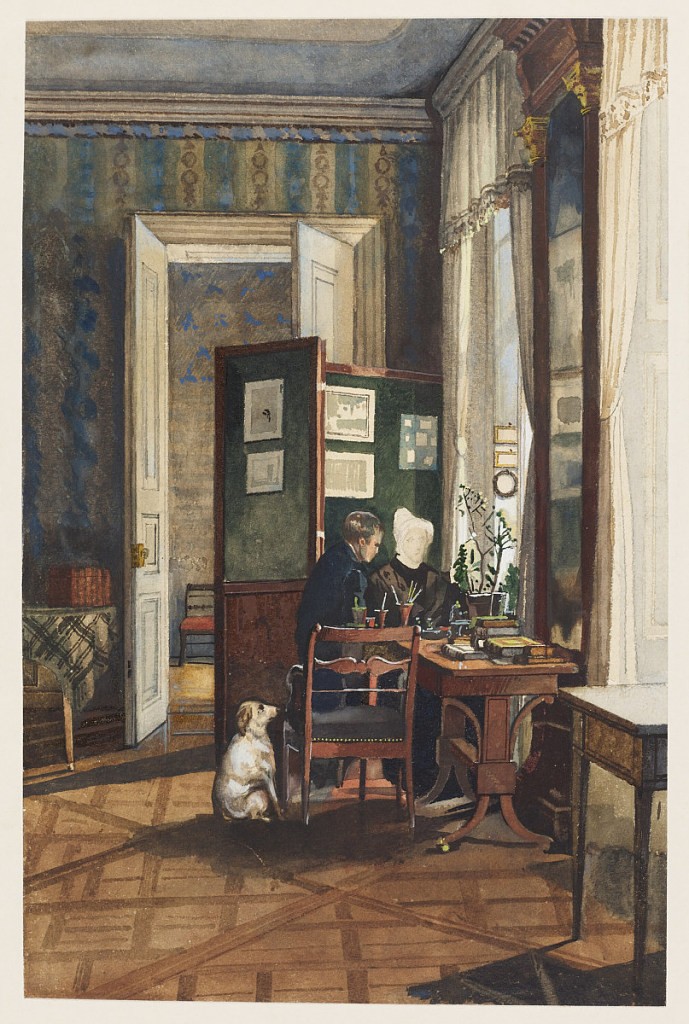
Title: A Room in the Reuss Palace, Dresden
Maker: C. M. Fredro, Polish
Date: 1835–37
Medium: Brush and watercolor, gouache, graphite on white wove paper
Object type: Drawing
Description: A young man and older woman, presumed to be the present artist and his mother, are seated at a table laden with books, paintbrushes and a potted plant. A folding screen hung with unframed drawings is behind them, while their faithful dog observes them from the left. The walls are hung with blue and ochre striped wallpaper; windows, curtained in white muslin trimmed with fringe, are on either side of a pier mirror; and the floor is of parquet in a diagonal design. The decoration and furniture are English, popular in Germany in the mid-nineteenth century.